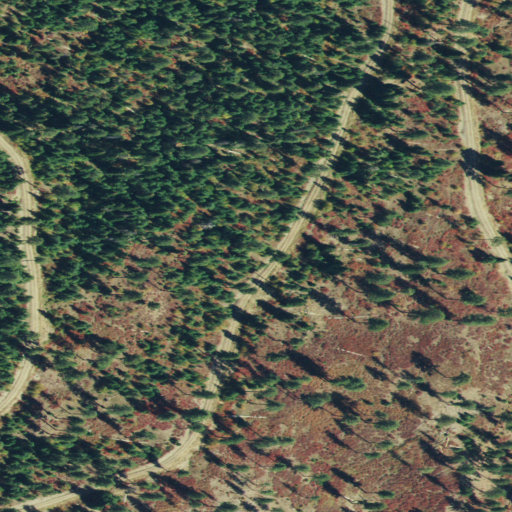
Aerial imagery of ridge(s) in Idaho named Morrison Ridge containing evergreen forest, shrub, and grassland